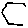
Label: hexagon